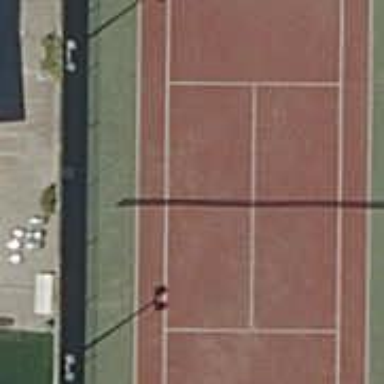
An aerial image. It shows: Tennis court on the leisure land pitch.